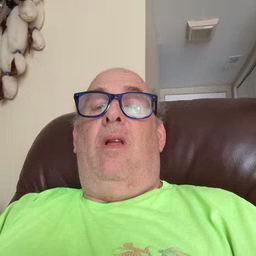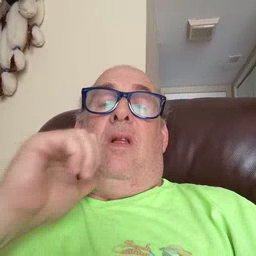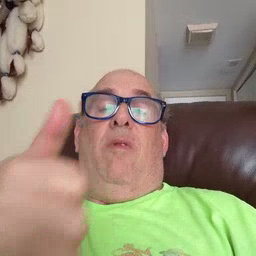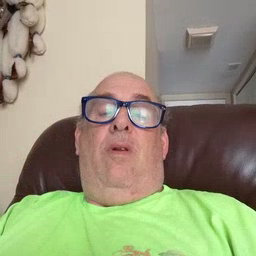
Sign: tomorrow